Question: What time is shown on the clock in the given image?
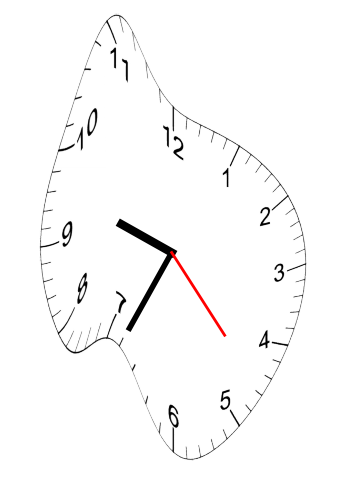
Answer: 09:34:23